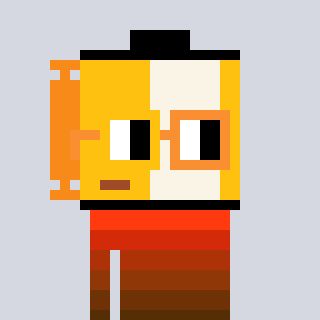
a pixel art character with square yellow and orange glasses, a film roll-shaped head and a purple-colored body on a cool background